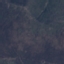
Land use / land cover class: HerbaceousVegetation